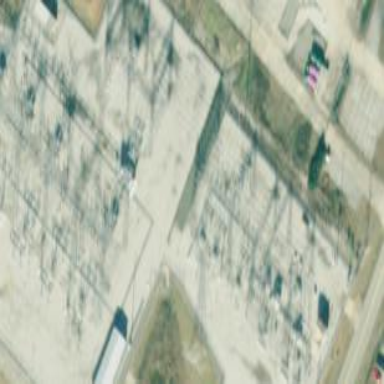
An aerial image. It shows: Fence surrounds transmission level power substation.